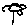
Label: flower